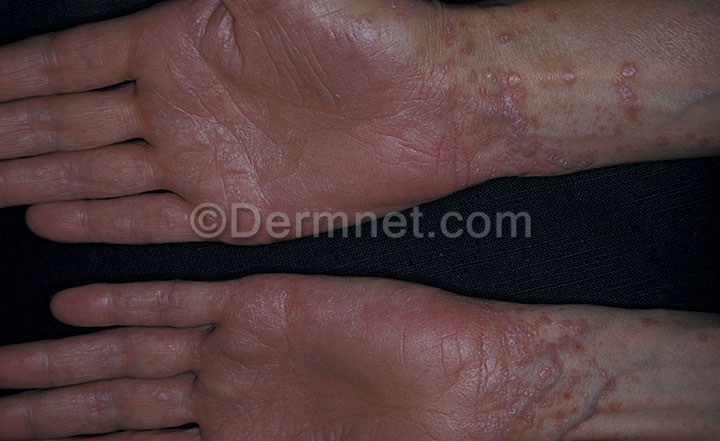
Disease: Psoriasis pictures Lichen Planus and related diseases